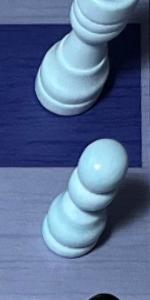
Label: Pawn_White